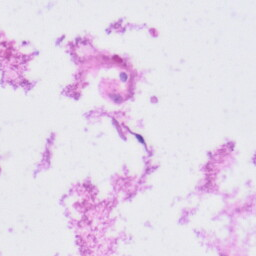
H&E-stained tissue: Tonsil